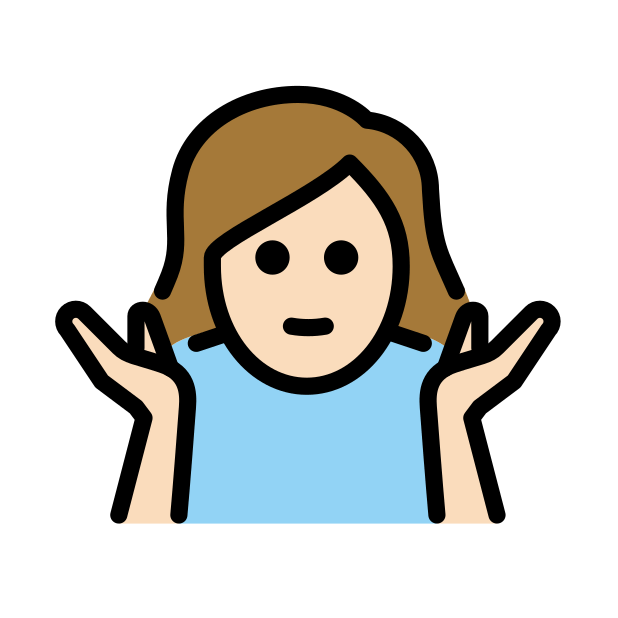
woman shrugging: light skin tone